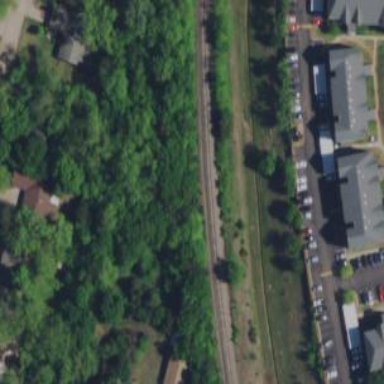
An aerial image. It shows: Railway track.